Aerial crown-view tile of a tropical tree (Barro Colorado Island, Panama), acquired 20241014:
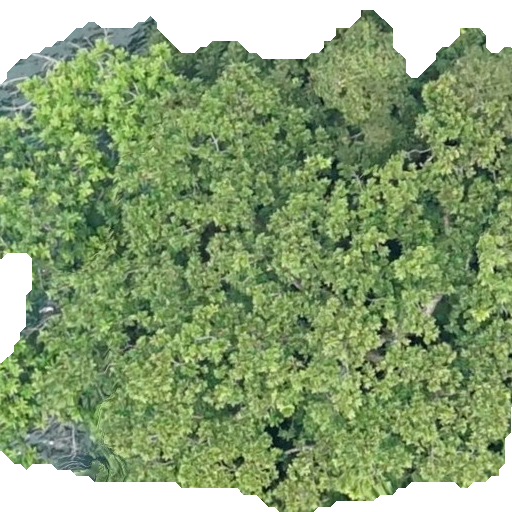
Species: Anacardium excelsum
GBIF accepted scientific name: Anacardium excelsum
Crown area: 391.42 m²